Interaction volume radius: 5 \u00c5
Interaction volume height: 25 \u00c5
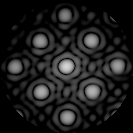
Disorder parameter: 0.06739